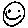
Label: smiley face